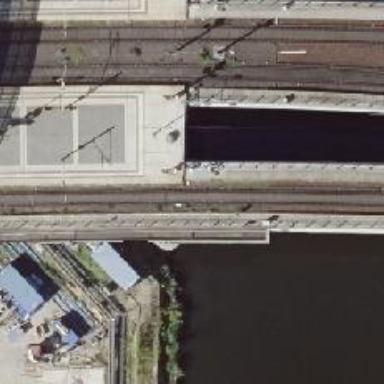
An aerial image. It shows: Railway signal.